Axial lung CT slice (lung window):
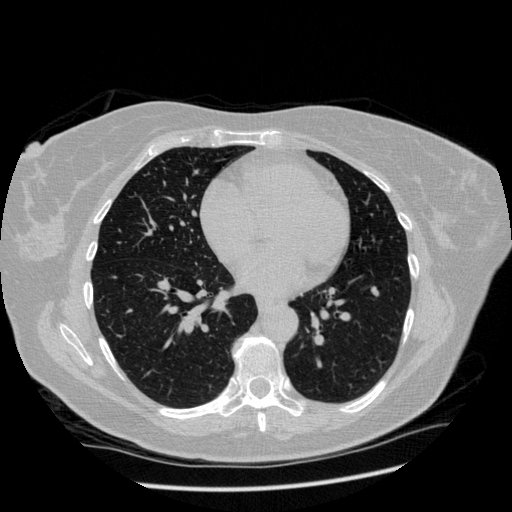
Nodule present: no